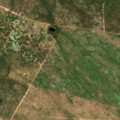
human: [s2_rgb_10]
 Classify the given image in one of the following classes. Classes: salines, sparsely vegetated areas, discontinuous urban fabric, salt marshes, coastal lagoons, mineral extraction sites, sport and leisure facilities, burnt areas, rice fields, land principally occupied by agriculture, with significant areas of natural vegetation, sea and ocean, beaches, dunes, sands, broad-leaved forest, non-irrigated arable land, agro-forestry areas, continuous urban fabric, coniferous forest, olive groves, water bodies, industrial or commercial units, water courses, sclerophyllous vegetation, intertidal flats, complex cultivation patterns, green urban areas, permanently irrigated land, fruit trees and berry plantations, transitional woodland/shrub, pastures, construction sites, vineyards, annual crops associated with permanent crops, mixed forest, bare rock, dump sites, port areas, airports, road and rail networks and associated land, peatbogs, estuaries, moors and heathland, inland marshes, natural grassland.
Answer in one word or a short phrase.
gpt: continuous urban fabric